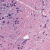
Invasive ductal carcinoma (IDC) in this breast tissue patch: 1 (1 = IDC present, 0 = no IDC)